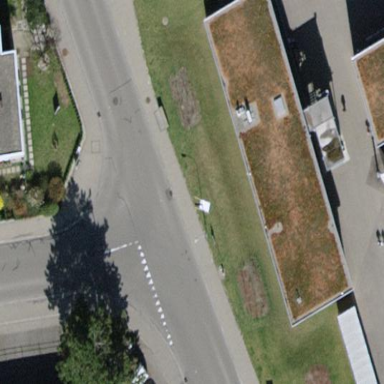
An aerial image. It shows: School building.